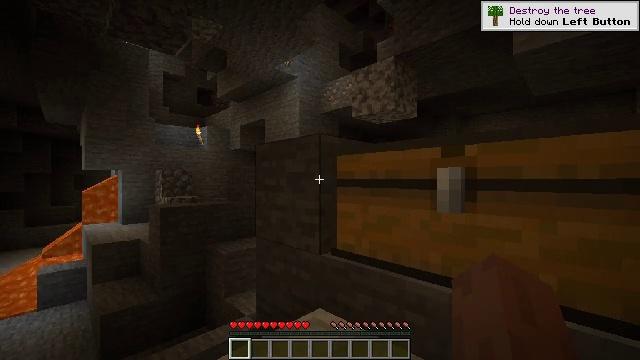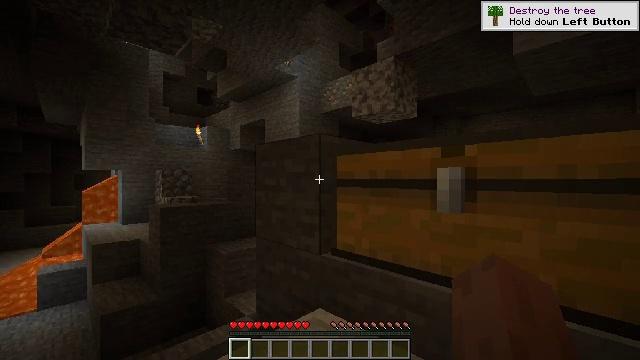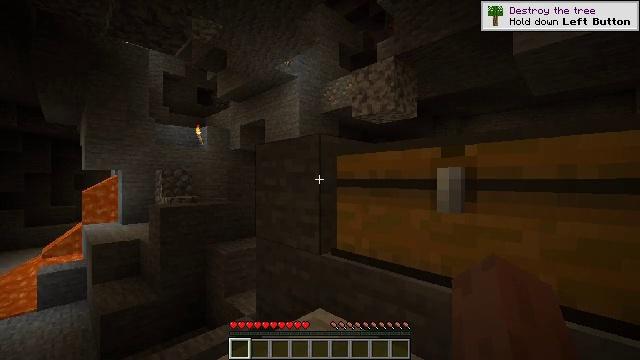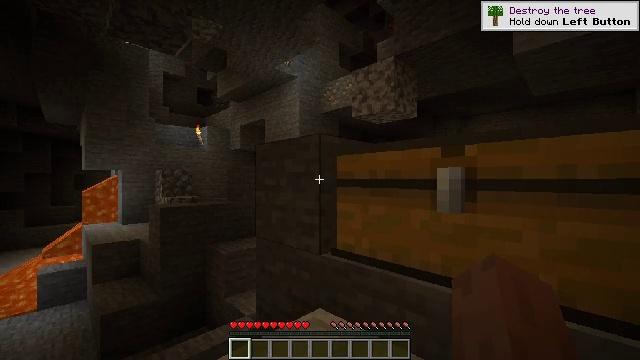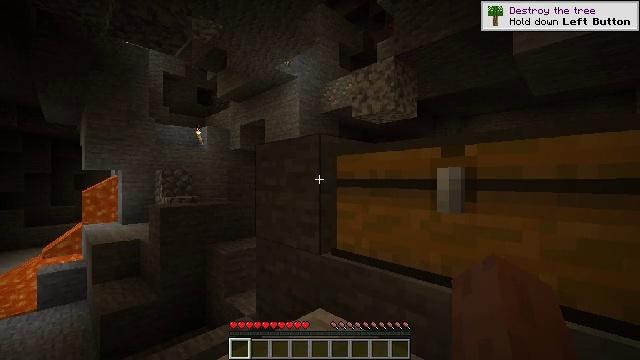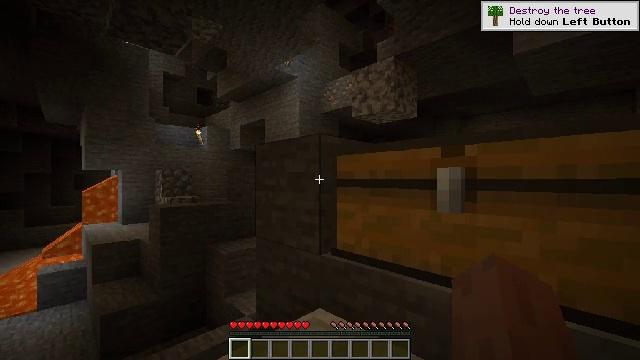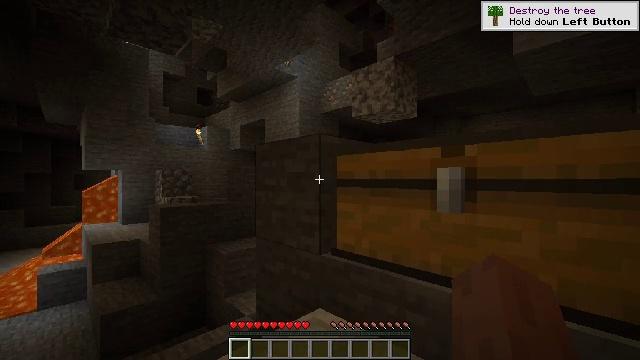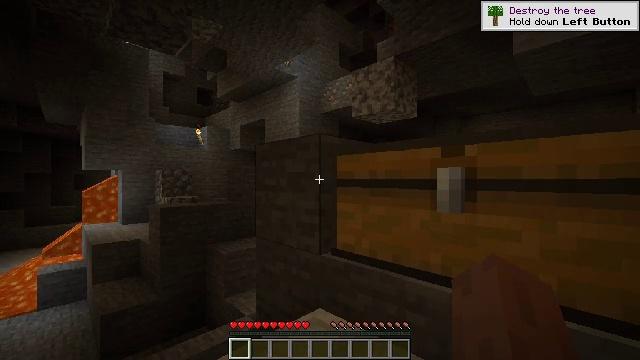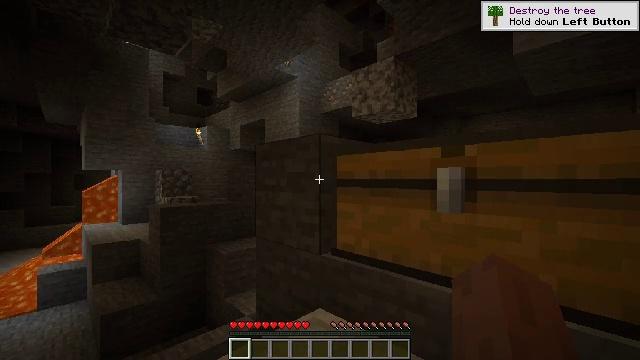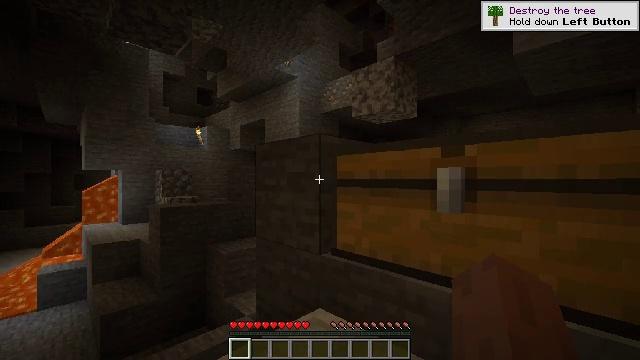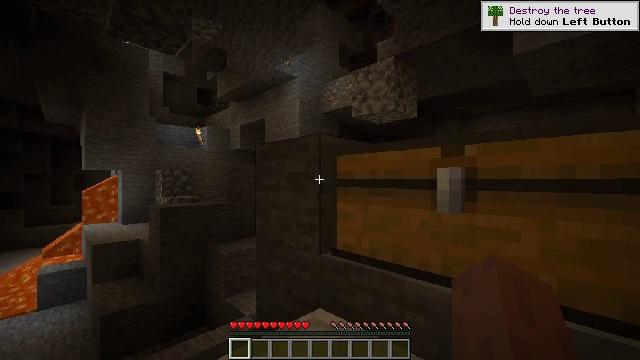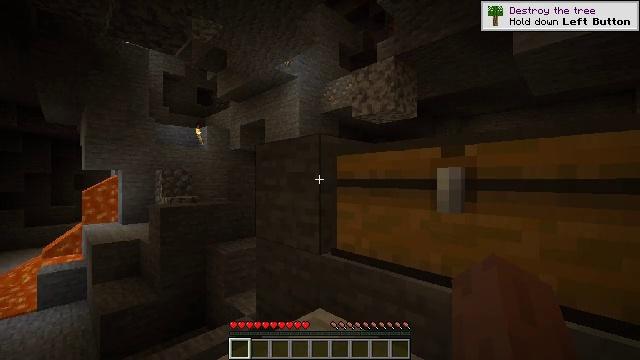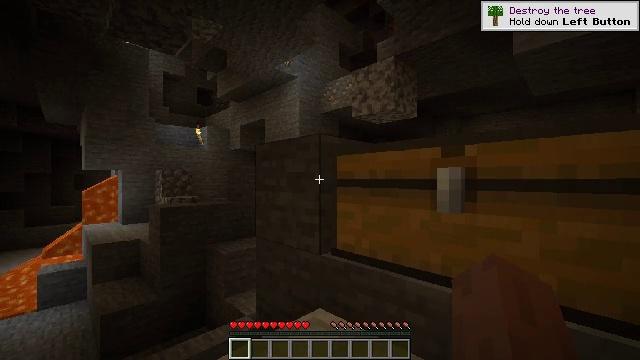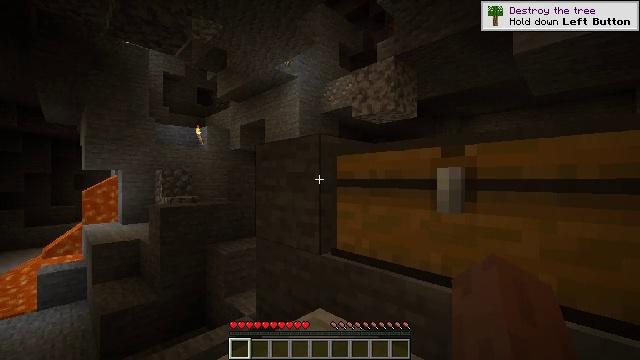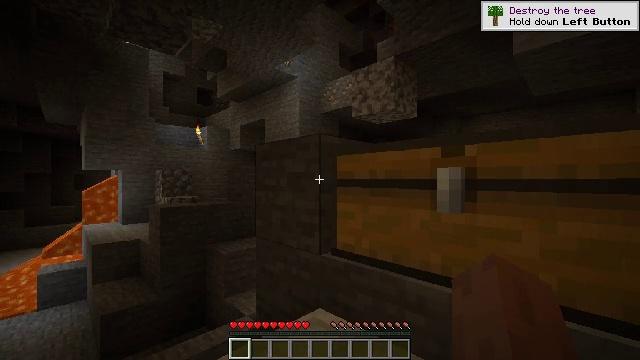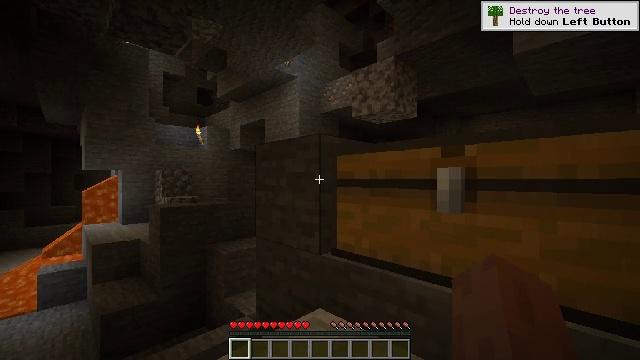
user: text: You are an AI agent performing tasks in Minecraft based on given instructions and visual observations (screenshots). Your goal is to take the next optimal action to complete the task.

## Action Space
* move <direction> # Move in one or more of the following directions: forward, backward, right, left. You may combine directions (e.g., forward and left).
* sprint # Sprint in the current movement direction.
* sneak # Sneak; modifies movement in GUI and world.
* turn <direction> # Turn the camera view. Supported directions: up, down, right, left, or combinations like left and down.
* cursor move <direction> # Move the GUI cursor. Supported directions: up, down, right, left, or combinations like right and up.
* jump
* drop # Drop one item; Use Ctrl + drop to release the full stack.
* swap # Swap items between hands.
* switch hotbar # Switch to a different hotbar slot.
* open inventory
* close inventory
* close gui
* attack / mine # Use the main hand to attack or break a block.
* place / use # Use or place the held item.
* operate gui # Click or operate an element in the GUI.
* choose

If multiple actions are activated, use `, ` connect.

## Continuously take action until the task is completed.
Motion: motion action
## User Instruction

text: Obtain a pair of iron leggings through crafting.
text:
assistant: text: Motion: no_op
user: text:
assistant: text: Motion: no_op
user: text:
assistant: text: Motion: no_op
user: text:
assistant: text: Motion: no_op
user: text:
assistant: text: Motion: no_op
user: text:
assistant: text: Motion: no_op
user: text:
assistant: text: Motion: no_op
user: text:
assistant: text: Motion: no_op
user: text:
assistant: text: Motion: no_op
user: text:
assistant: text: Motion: no_op
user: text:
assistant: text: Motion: no_op
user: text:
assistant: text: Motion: no_op
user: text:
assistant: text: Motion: no_op
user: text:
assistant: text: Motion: no_op
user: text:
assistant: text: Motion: no_op
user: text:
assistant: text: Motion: no_op
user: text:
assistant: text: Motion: no_op
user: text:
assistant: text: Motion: no_op
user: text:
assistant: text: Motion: no_op
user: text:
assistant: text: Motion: no_op
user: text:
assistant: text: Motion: no_op
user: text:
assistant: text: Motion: no_op
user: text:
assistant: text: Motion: no_op
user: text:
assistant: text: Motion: no_op
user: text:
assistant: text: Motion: no_op
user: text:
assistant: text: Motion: no_op
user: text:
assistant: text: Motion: no_op
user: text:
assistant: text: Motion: no_op
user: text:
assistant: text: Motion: no_op
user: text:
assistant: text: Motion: no_op